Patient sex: F
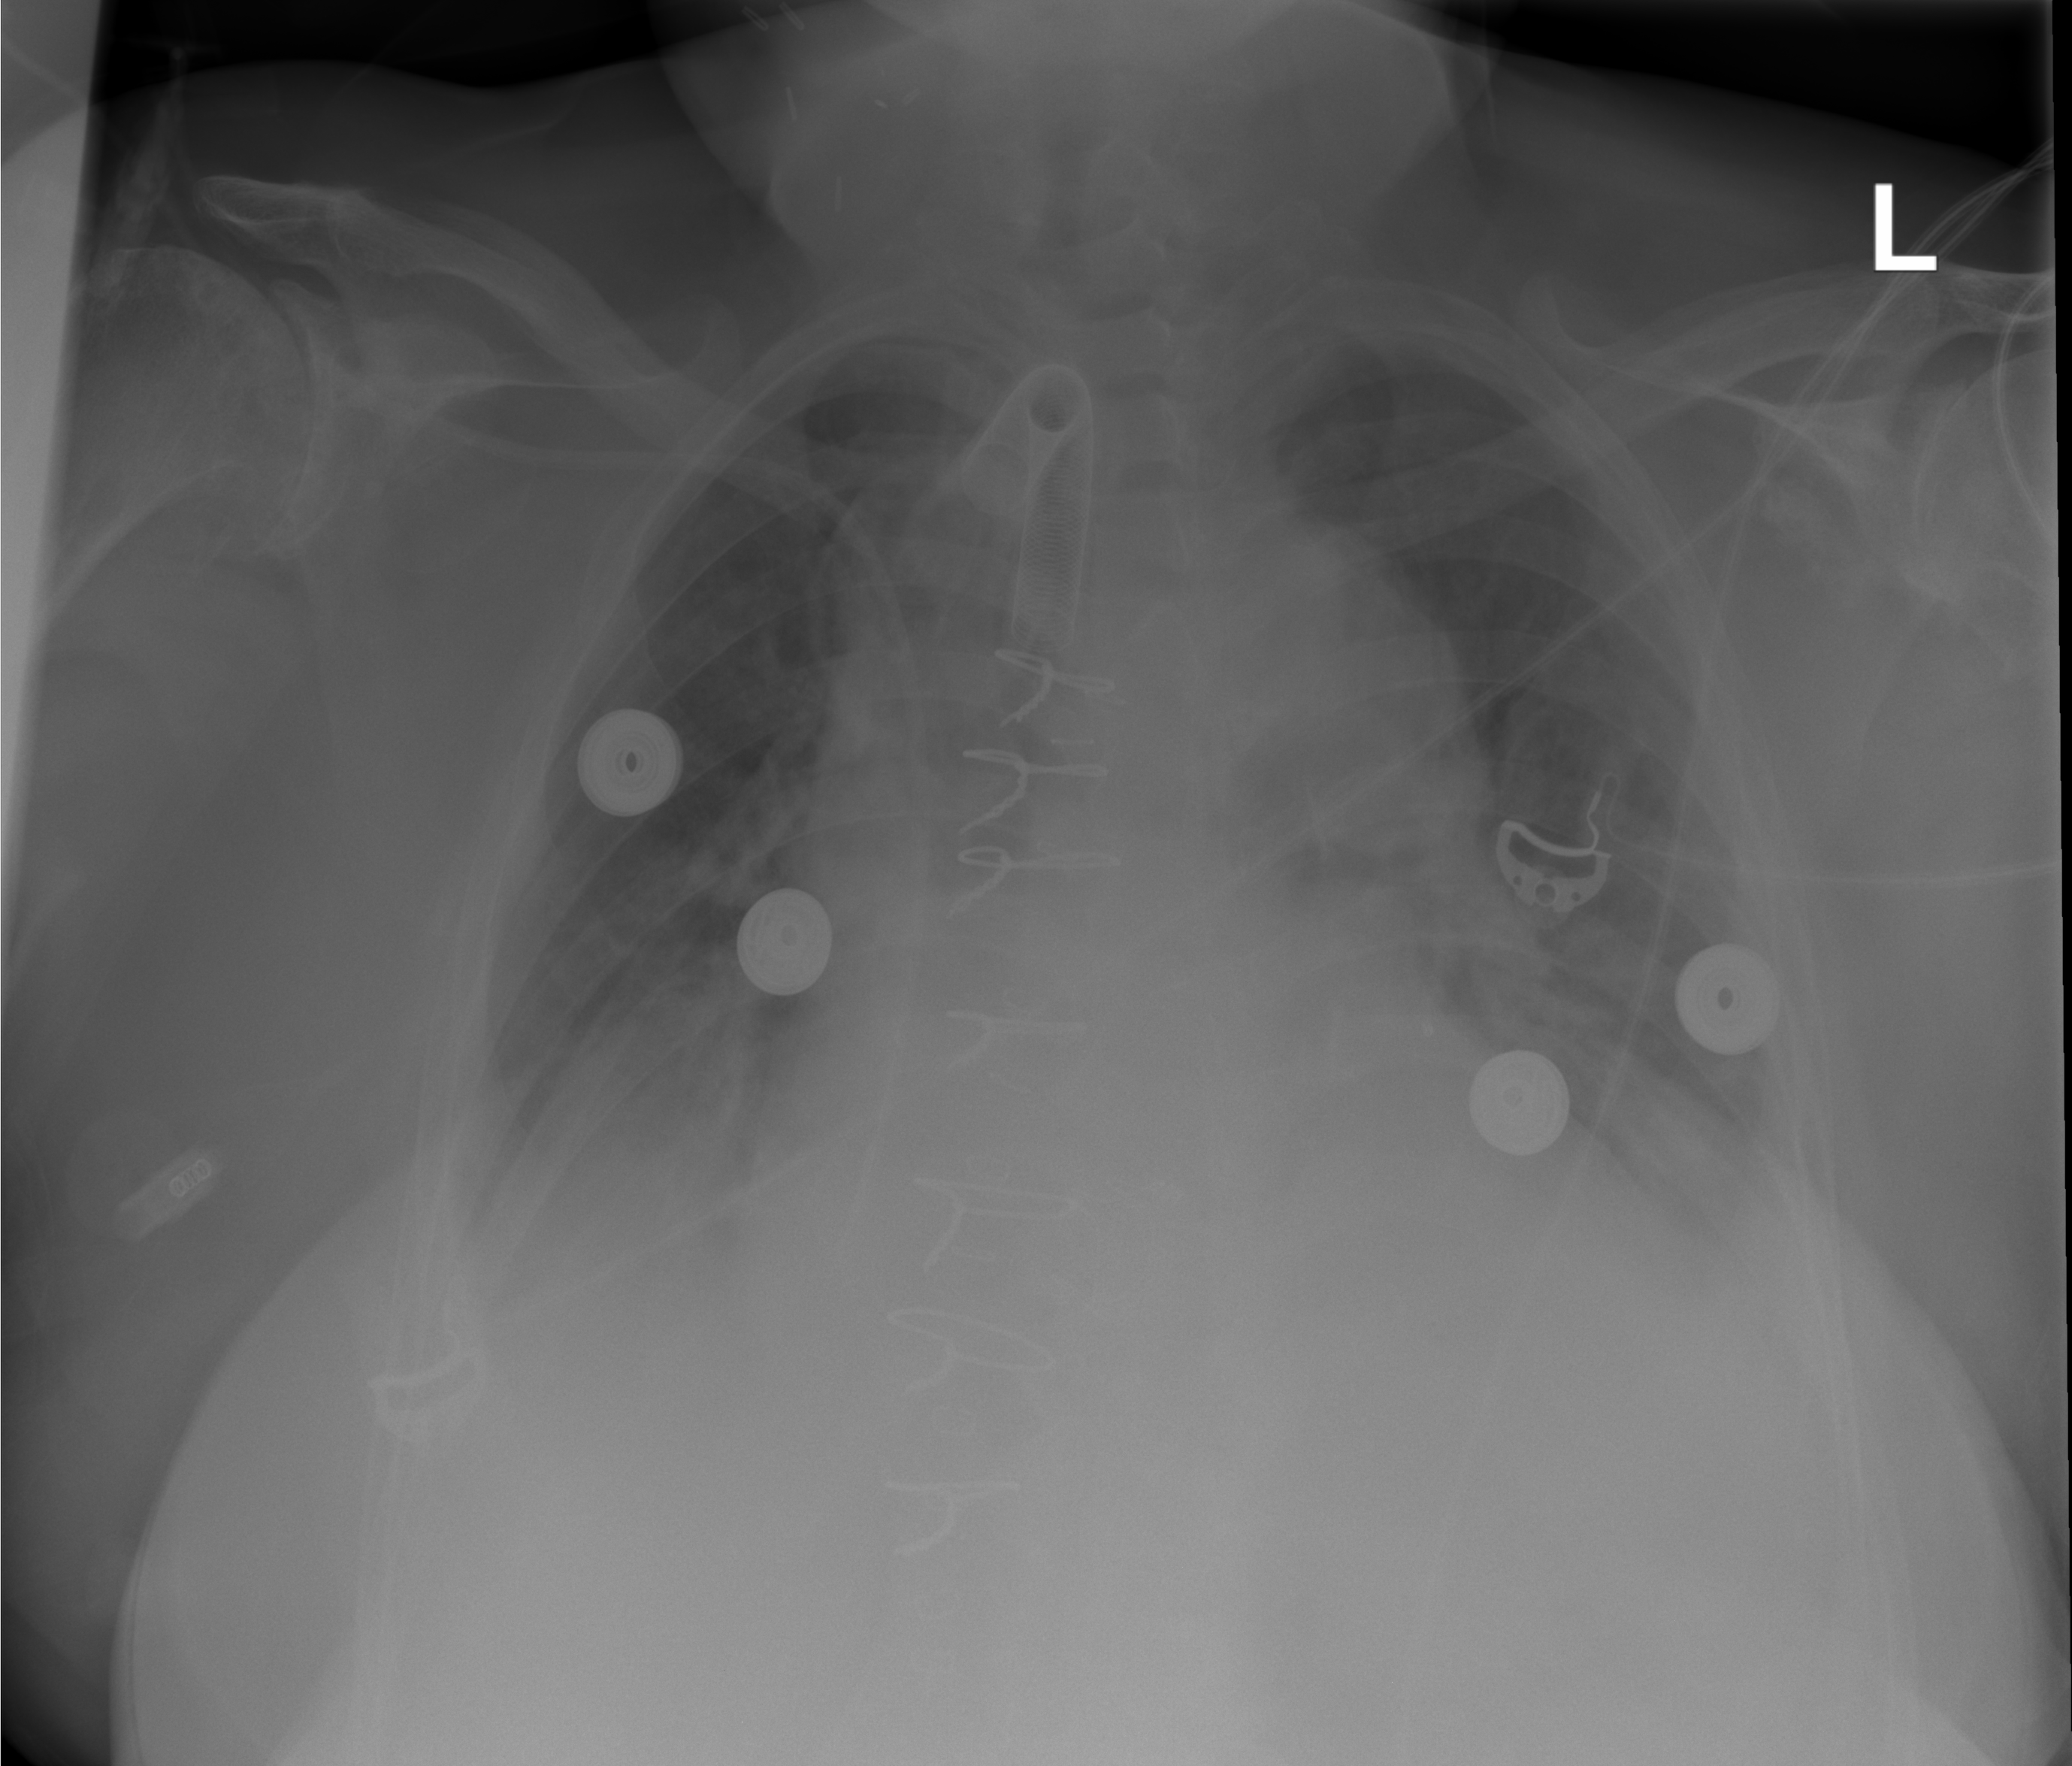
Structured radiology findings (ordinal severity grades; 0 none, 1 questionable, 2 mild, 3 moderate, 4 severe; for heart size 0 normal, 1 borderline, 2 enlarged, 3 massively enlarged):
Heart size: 2
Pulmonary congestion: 1
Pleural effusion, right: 2
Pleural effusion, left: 0
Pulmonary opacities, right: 0
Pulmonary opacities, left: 0
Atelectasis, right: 2
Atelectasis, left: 1